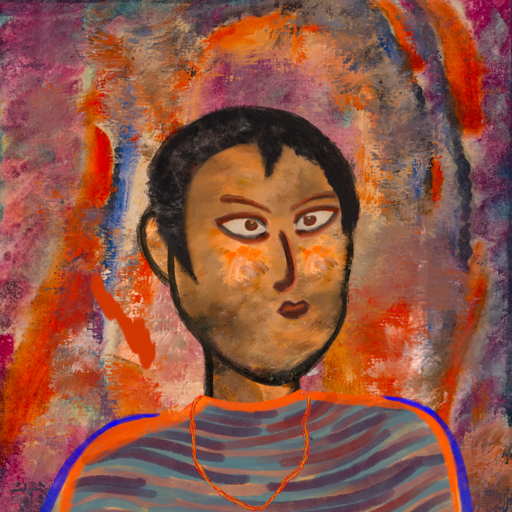
Background: Experience, Head And Neck Side: Gypsy_Queen, Face Side: Roy_Bahadur, Bust: Experience, Hair Side: Roy_Bahadur, Head Accessory: Blank, Second Necklace: Gypsy_Mother_2, Necklace: Blank, Baby: Blank